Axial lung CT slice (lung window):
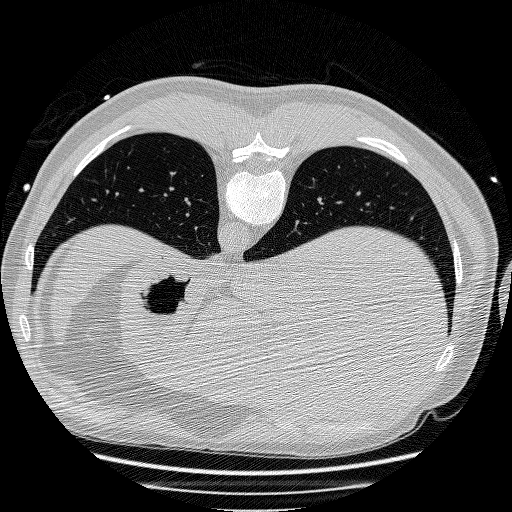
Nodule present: no